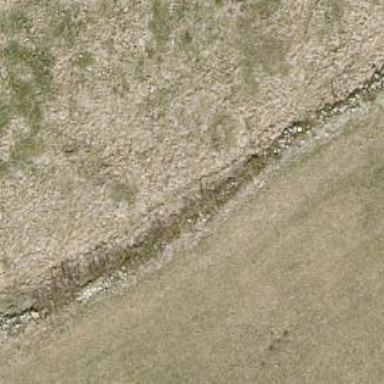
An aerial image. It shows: Wall barrier.